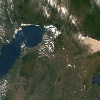
Label: land